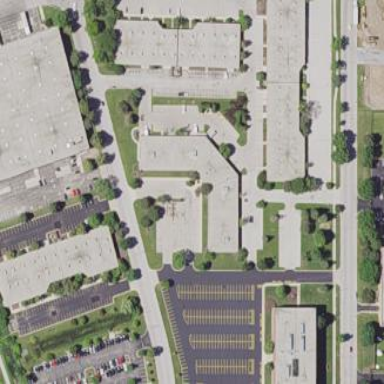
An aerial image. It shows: Office building.